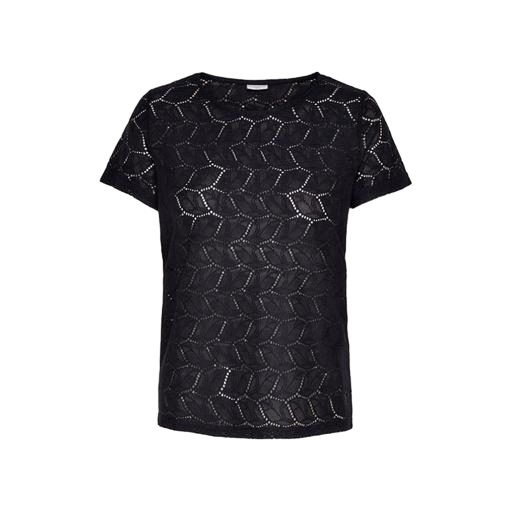
black geo-print t-shirt only macy, black lace t-shirt, black jacquard t-shirt, white background